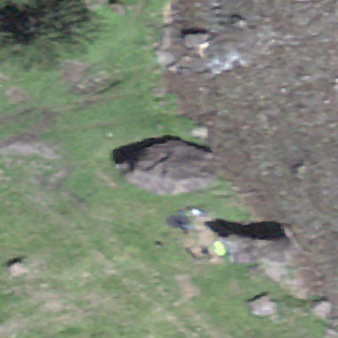
Label: bouldering_area